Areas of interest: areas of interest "Business office"
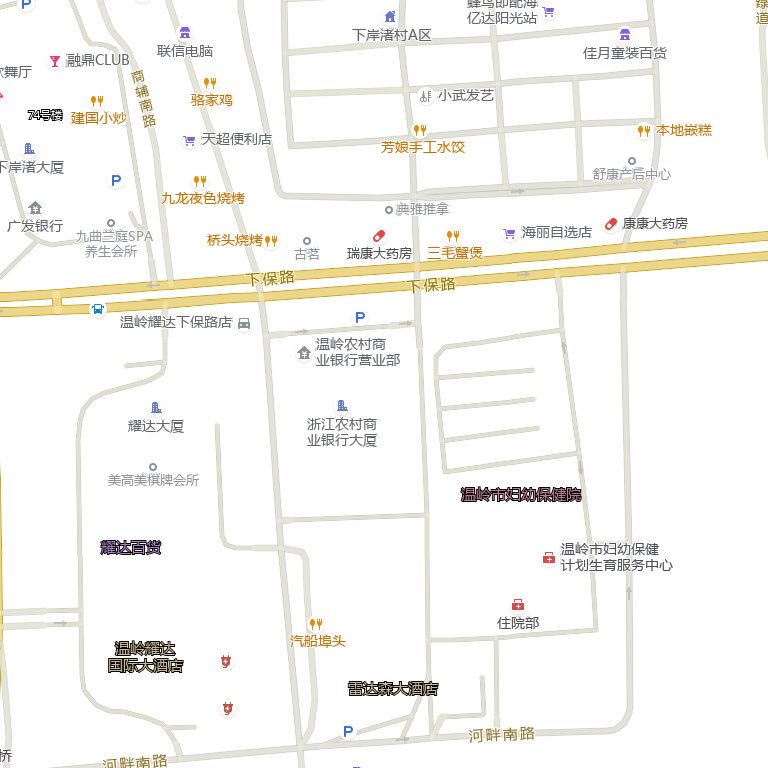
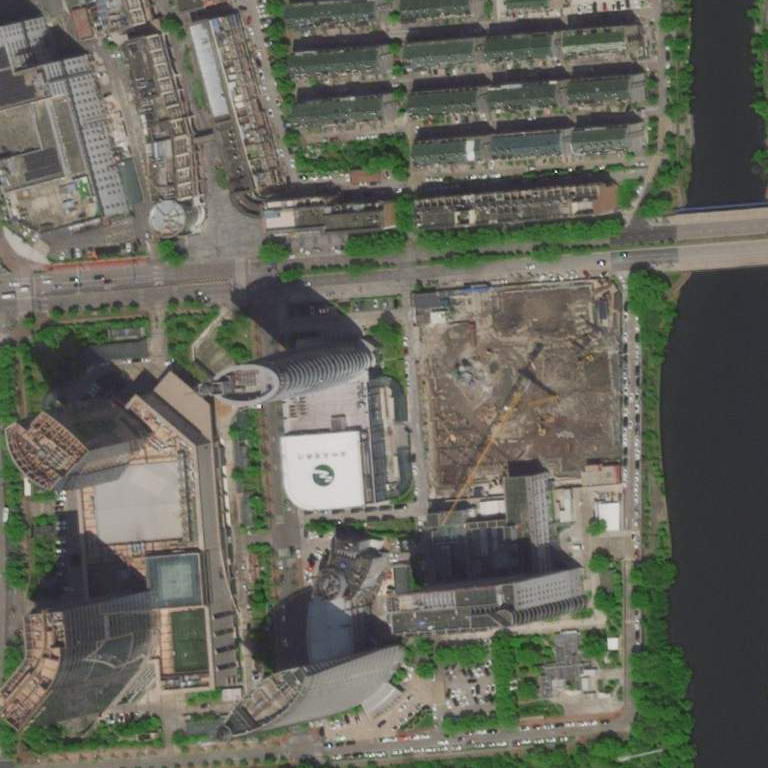